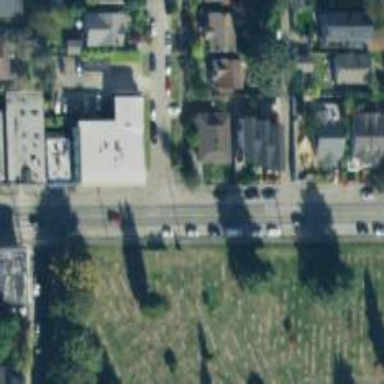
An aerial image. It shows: Residential road with separate sidewalk.